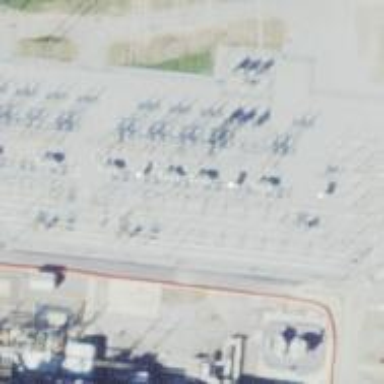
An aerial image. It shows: Switch used for power control.